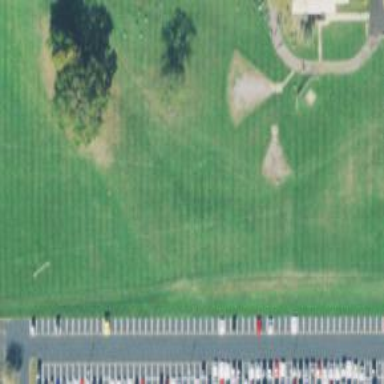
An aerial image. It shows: Path used for cross-country athletics.